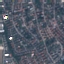
Label: Residential